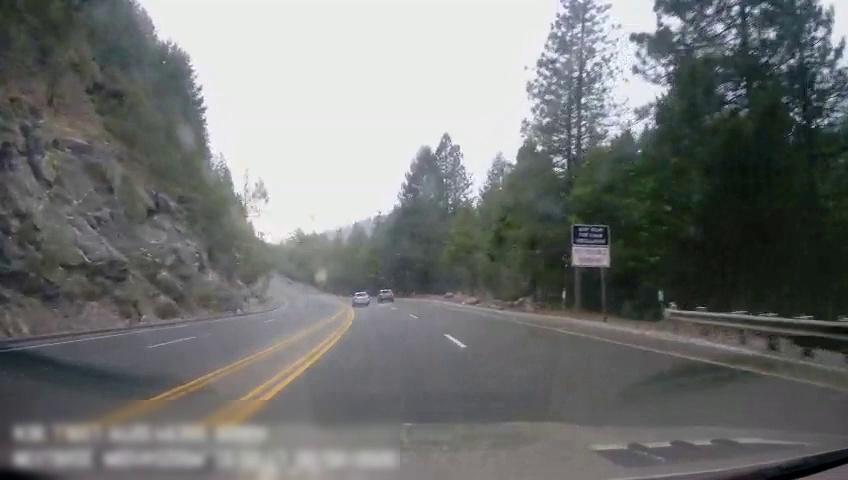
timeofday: Day
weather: Cloudy
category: Drivable Space
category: Vehicles | Car
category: Vehicles | Car
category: Lanes | Alternate Lane
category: Lanes | Alternate Lane
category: Lanes | Alternate Lane
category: Lanes | Current Lane
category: Lanes | Current Lane
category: Lanes | Alternate Lane
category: Traffic | Signs